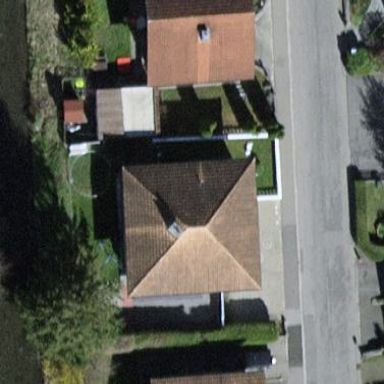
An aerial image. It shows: Detached building with pyramidal roof shape.